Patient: sex M, age 61
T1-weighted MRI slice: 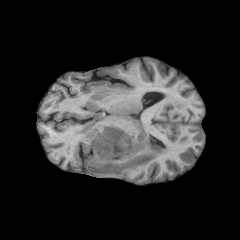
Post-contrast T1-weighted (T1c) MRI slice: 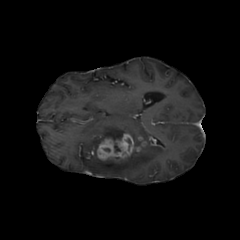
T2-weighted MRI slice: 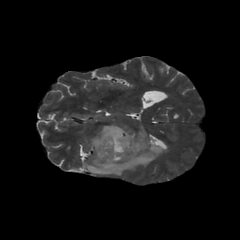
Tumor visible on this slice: yes
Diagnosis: Glioblastoma, IDH-wildtype
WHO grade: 4